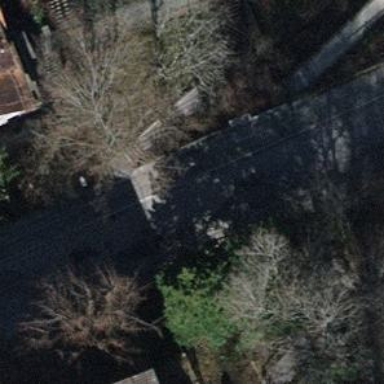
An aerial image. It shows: Road with steps.